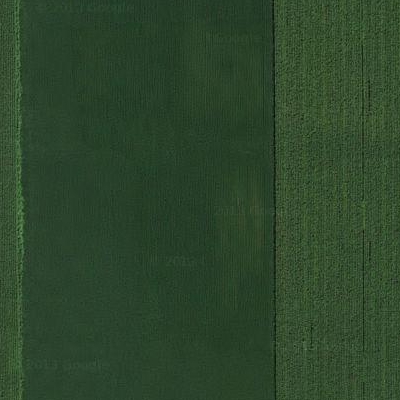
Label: bField